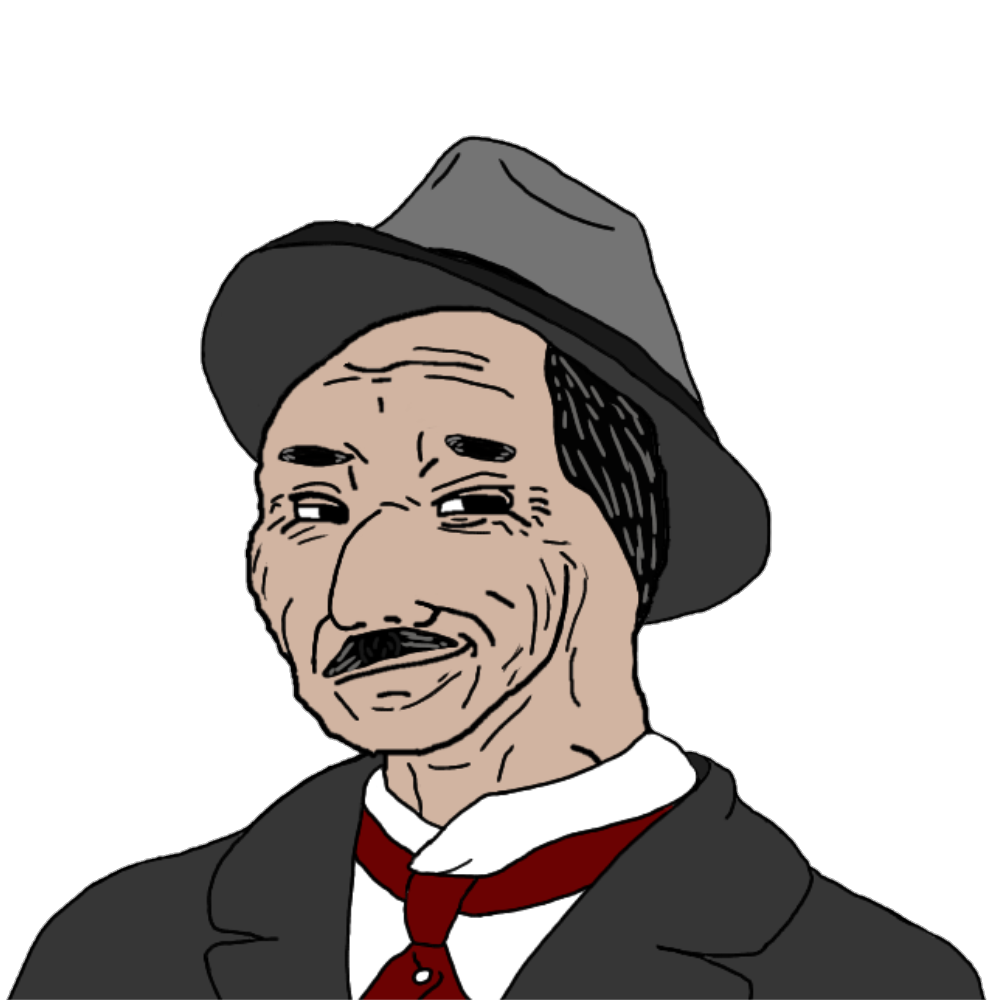
Label: 5_Blackjak